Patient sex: M
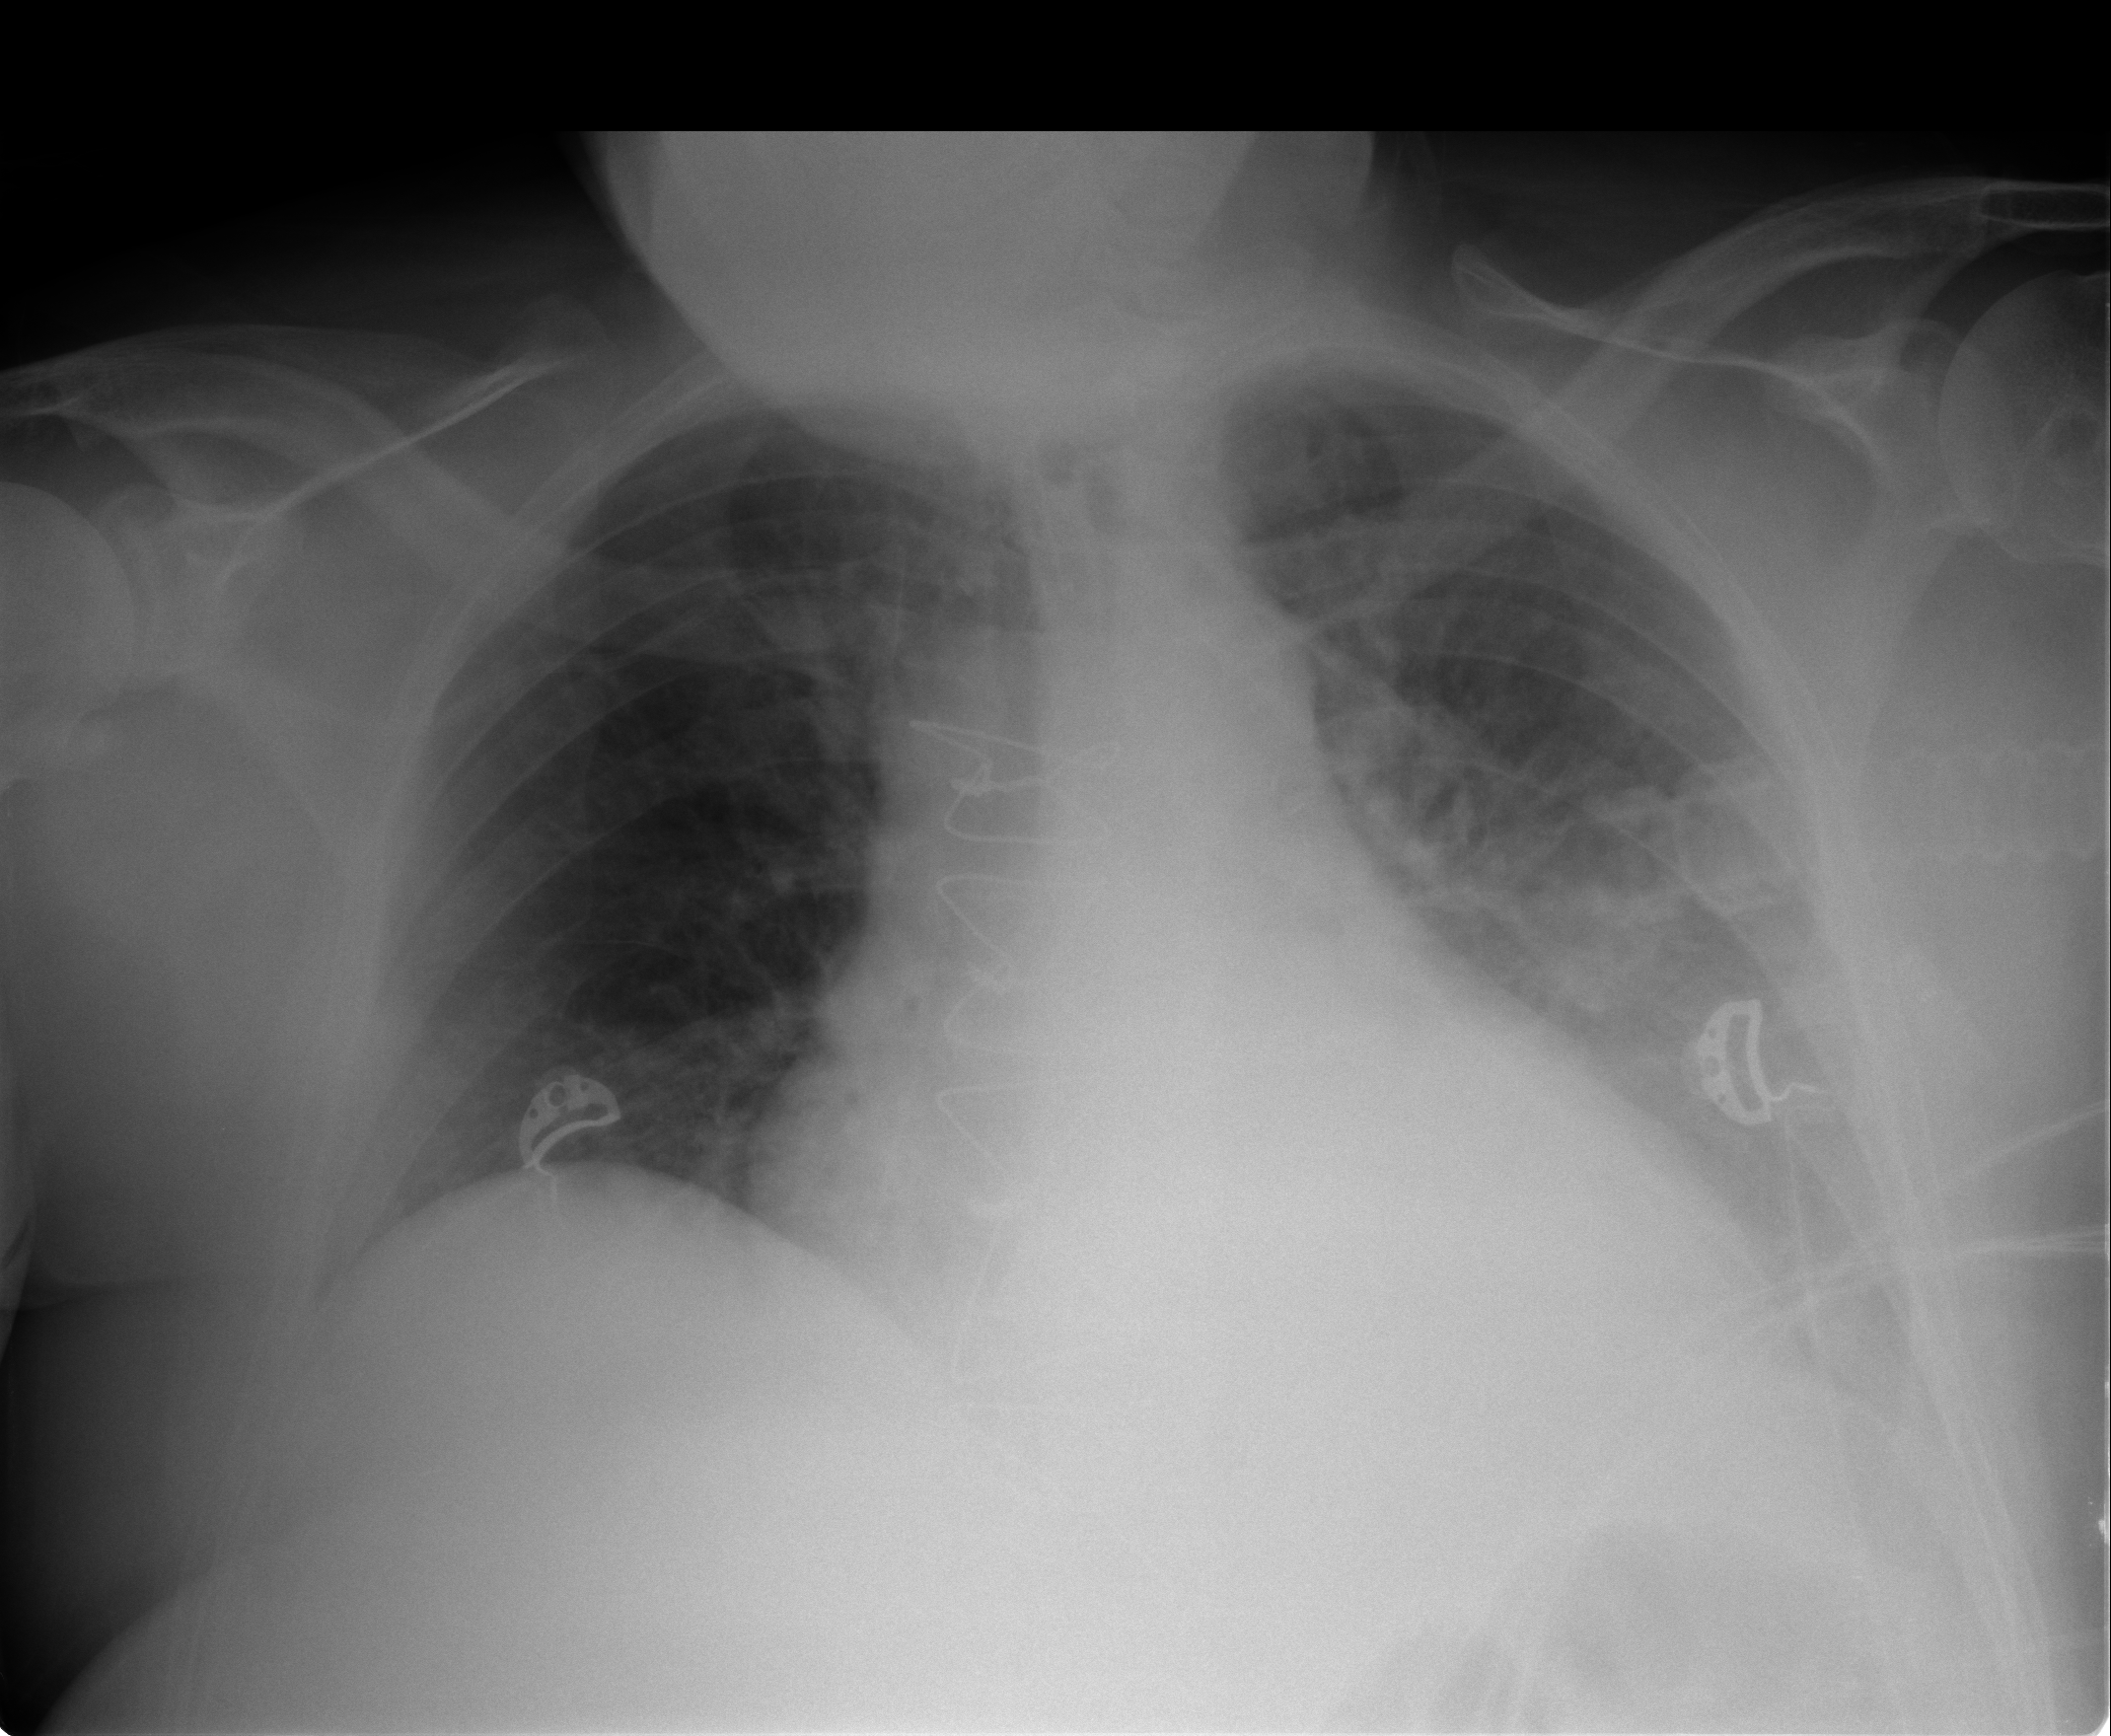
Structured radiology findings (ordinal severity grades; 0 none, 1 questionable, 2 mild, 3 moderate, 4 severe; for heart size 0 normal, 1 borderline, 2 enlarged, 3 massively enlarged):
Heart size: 2
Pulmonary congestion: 2
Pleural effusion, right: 0
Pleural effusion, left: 3
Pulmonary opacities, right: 0
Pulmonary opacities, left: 2
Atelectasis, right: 2
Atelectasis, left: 2